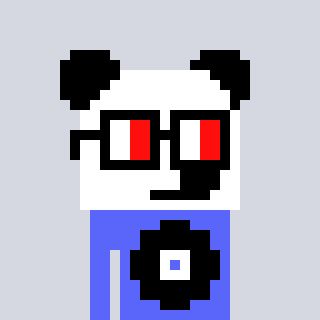
a pixel art character with square glasses with black frames and red eyes, a panda-shaped head and a purple-colored body on a cool background